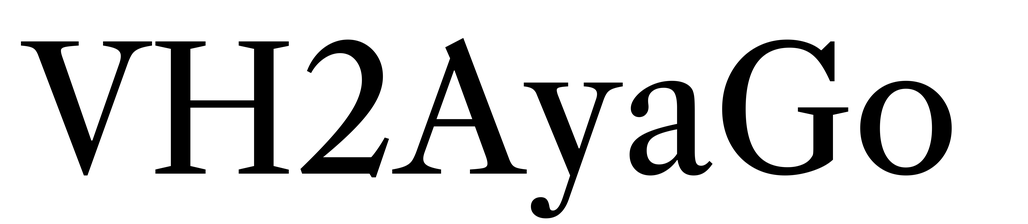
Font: LibreCaslonText_Regular